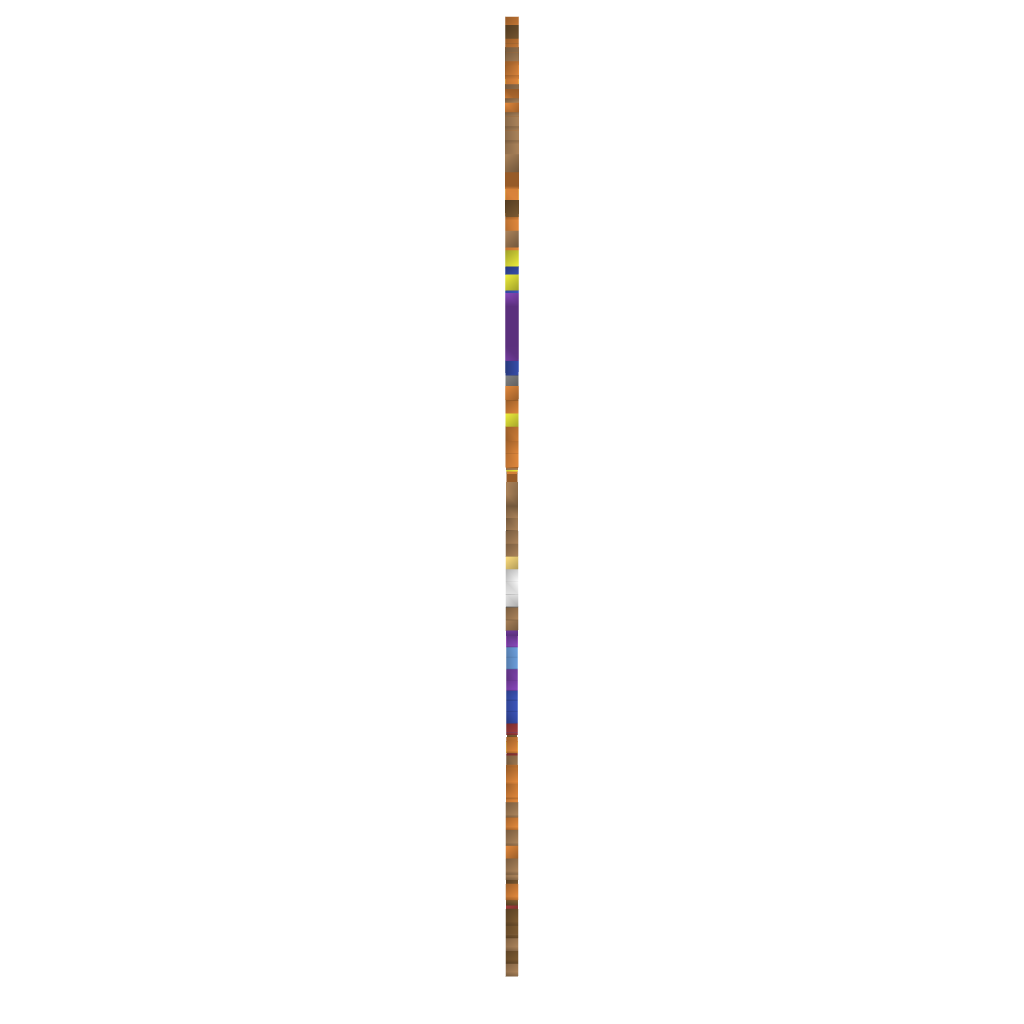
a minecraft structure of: Wily Machine #9 Small Version (ErnieCIII) bad low quality